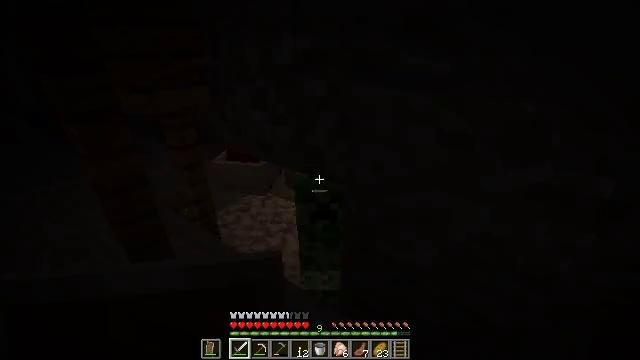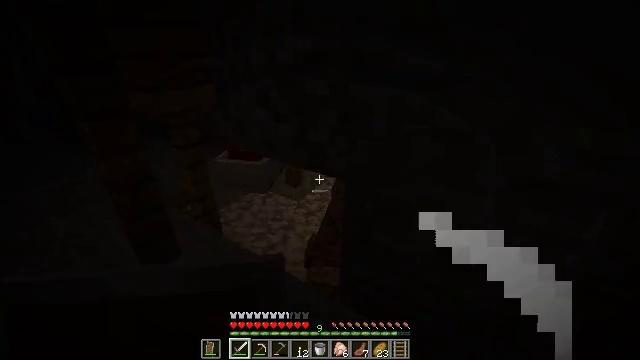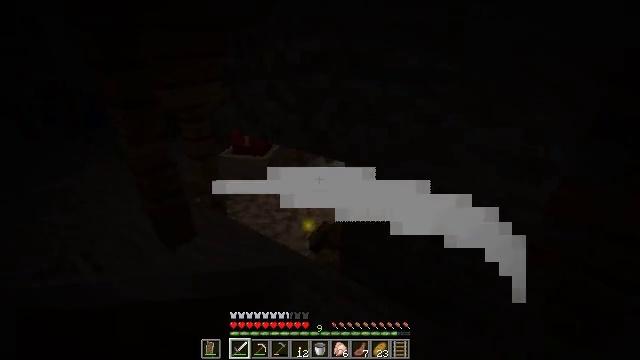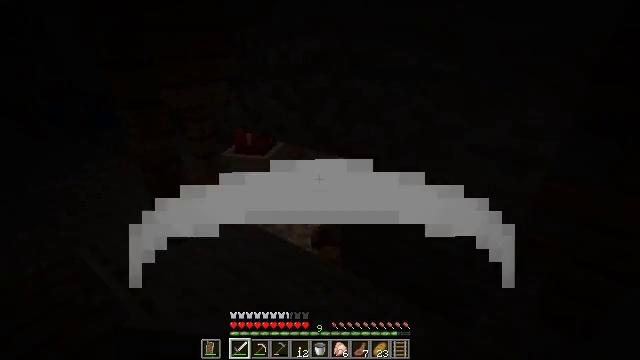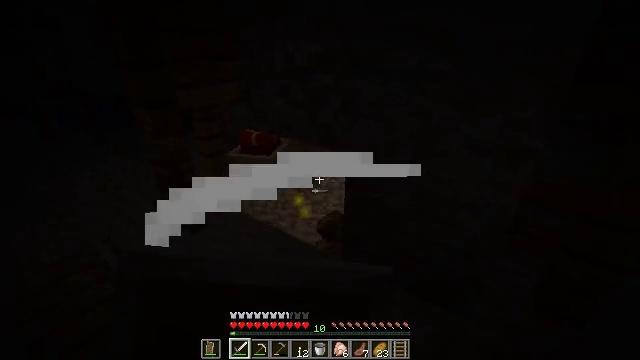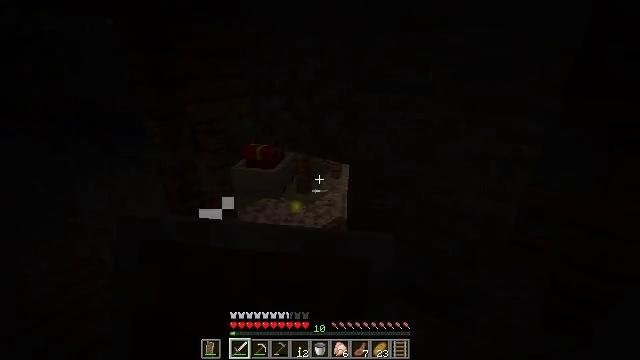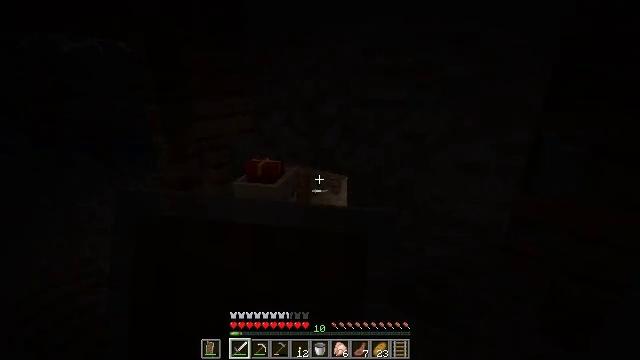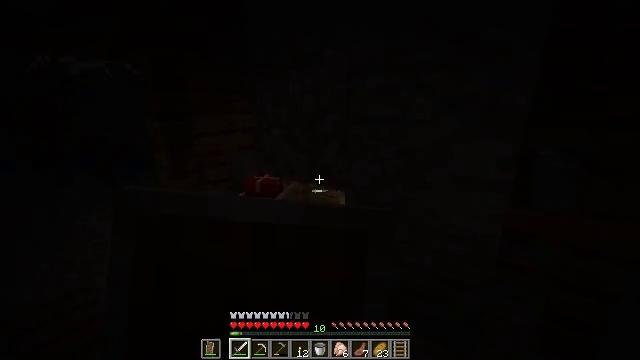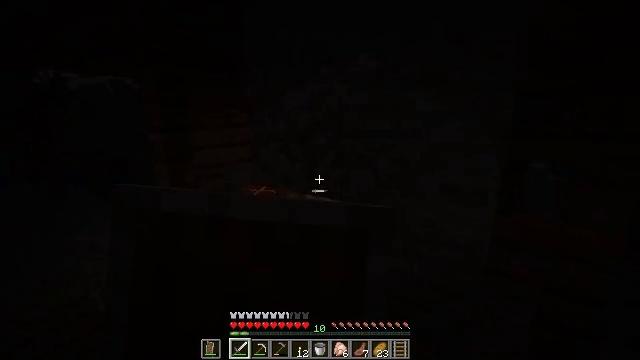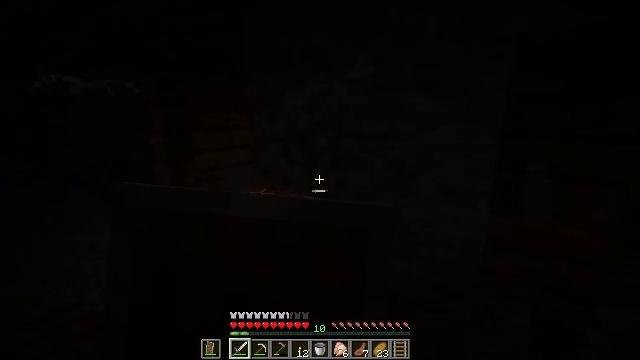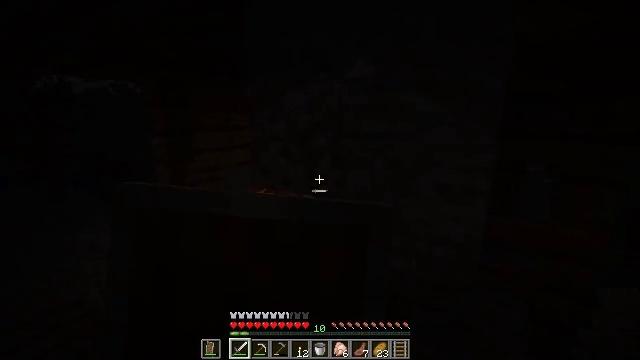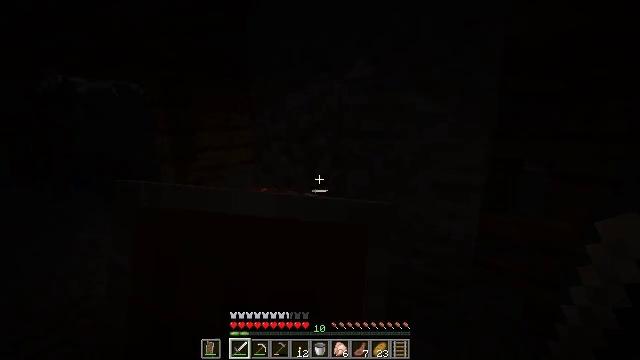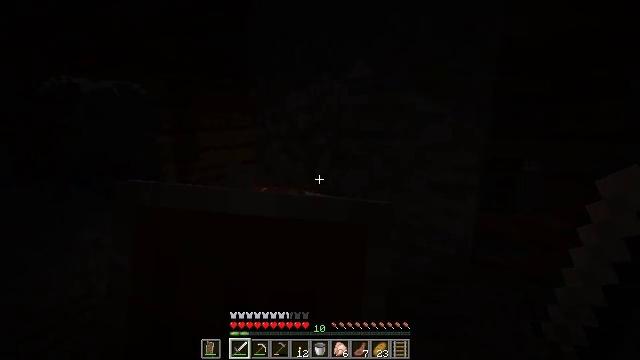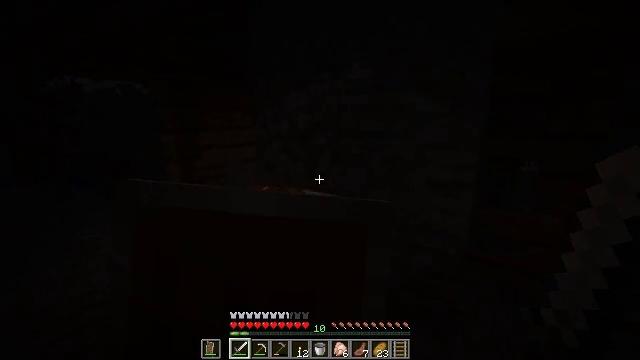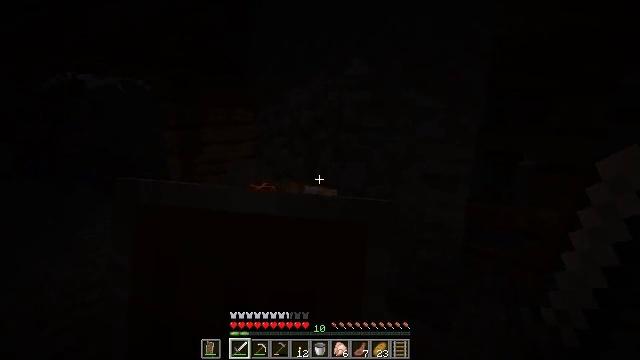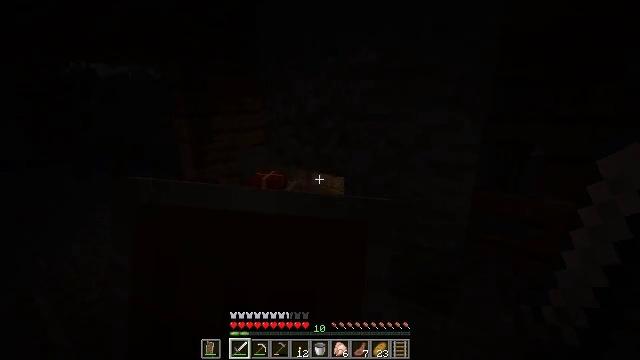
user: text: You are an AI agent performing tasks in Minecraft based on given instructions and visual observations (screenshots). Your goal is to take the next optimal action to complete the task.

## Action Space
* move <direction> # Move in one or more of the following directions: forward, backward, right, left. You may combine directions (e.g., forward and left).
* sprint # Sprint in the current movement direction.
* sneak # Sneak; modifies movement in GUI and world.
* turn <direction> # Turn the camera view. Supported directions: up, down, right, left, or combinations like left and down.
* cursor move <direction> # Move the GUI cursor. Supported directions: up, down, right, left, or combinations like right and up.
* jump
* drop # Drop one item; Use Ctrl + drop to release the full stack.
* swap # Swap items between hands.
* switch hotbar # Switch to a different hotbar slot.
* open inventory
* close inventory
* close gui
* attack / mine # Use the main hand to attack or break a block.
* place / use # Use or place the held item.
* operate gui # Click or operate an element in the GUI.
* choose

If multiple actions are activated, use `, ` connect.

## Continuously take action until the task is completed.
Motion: motion action
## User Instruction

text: Break the gravel block.
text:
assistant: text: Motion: move back
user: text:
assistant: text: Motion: move back
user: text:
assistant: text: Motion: move back, use / place
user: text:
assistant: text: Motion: move back, use / place
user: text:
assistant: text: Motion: move back, turn up, use / place
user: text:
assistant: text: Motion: move back, turn up, use / place
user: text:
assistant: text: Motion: move back, turn up, use / place
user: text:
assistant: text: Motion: move back, turn up, use / place
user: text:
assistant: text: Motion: move back, use / place
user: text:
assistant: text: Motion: move back, use / place
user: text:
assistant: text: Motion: move back, use / place
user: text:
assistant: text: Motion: move back, use / place
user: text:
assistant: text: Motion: move back, use / place
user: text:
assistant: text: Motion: move back, use / place
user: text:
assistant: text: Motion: move back, turn left and down, use / place
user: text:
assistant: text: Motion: move back, turn left and down, use / place
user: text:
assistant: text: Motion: move back, turn left and down, use / place
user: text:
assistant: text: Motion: use / place
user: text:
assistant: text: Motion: no_op
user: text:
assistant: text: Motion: no_op
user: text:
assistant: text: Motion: no_op
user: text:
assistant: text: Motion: no_op
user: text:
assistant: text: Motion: no_op
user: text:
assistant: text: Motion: no_op
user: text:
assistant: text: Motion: no_op
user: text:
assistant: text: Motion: no_op
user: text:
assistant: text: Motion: no_op
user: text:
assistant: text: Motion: turn up
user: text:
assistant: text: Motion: turn right and up
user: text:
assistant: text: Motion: turn right and up